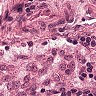
Metastatic tissue present: no